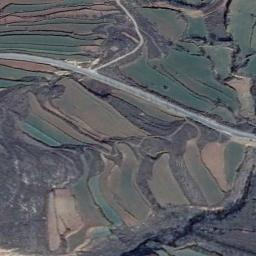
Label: terrace